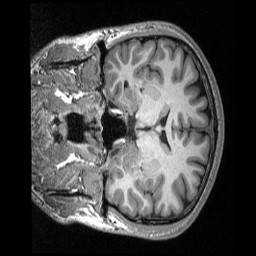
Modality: T1w
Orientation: coronal
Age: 33
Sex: male